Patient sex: F
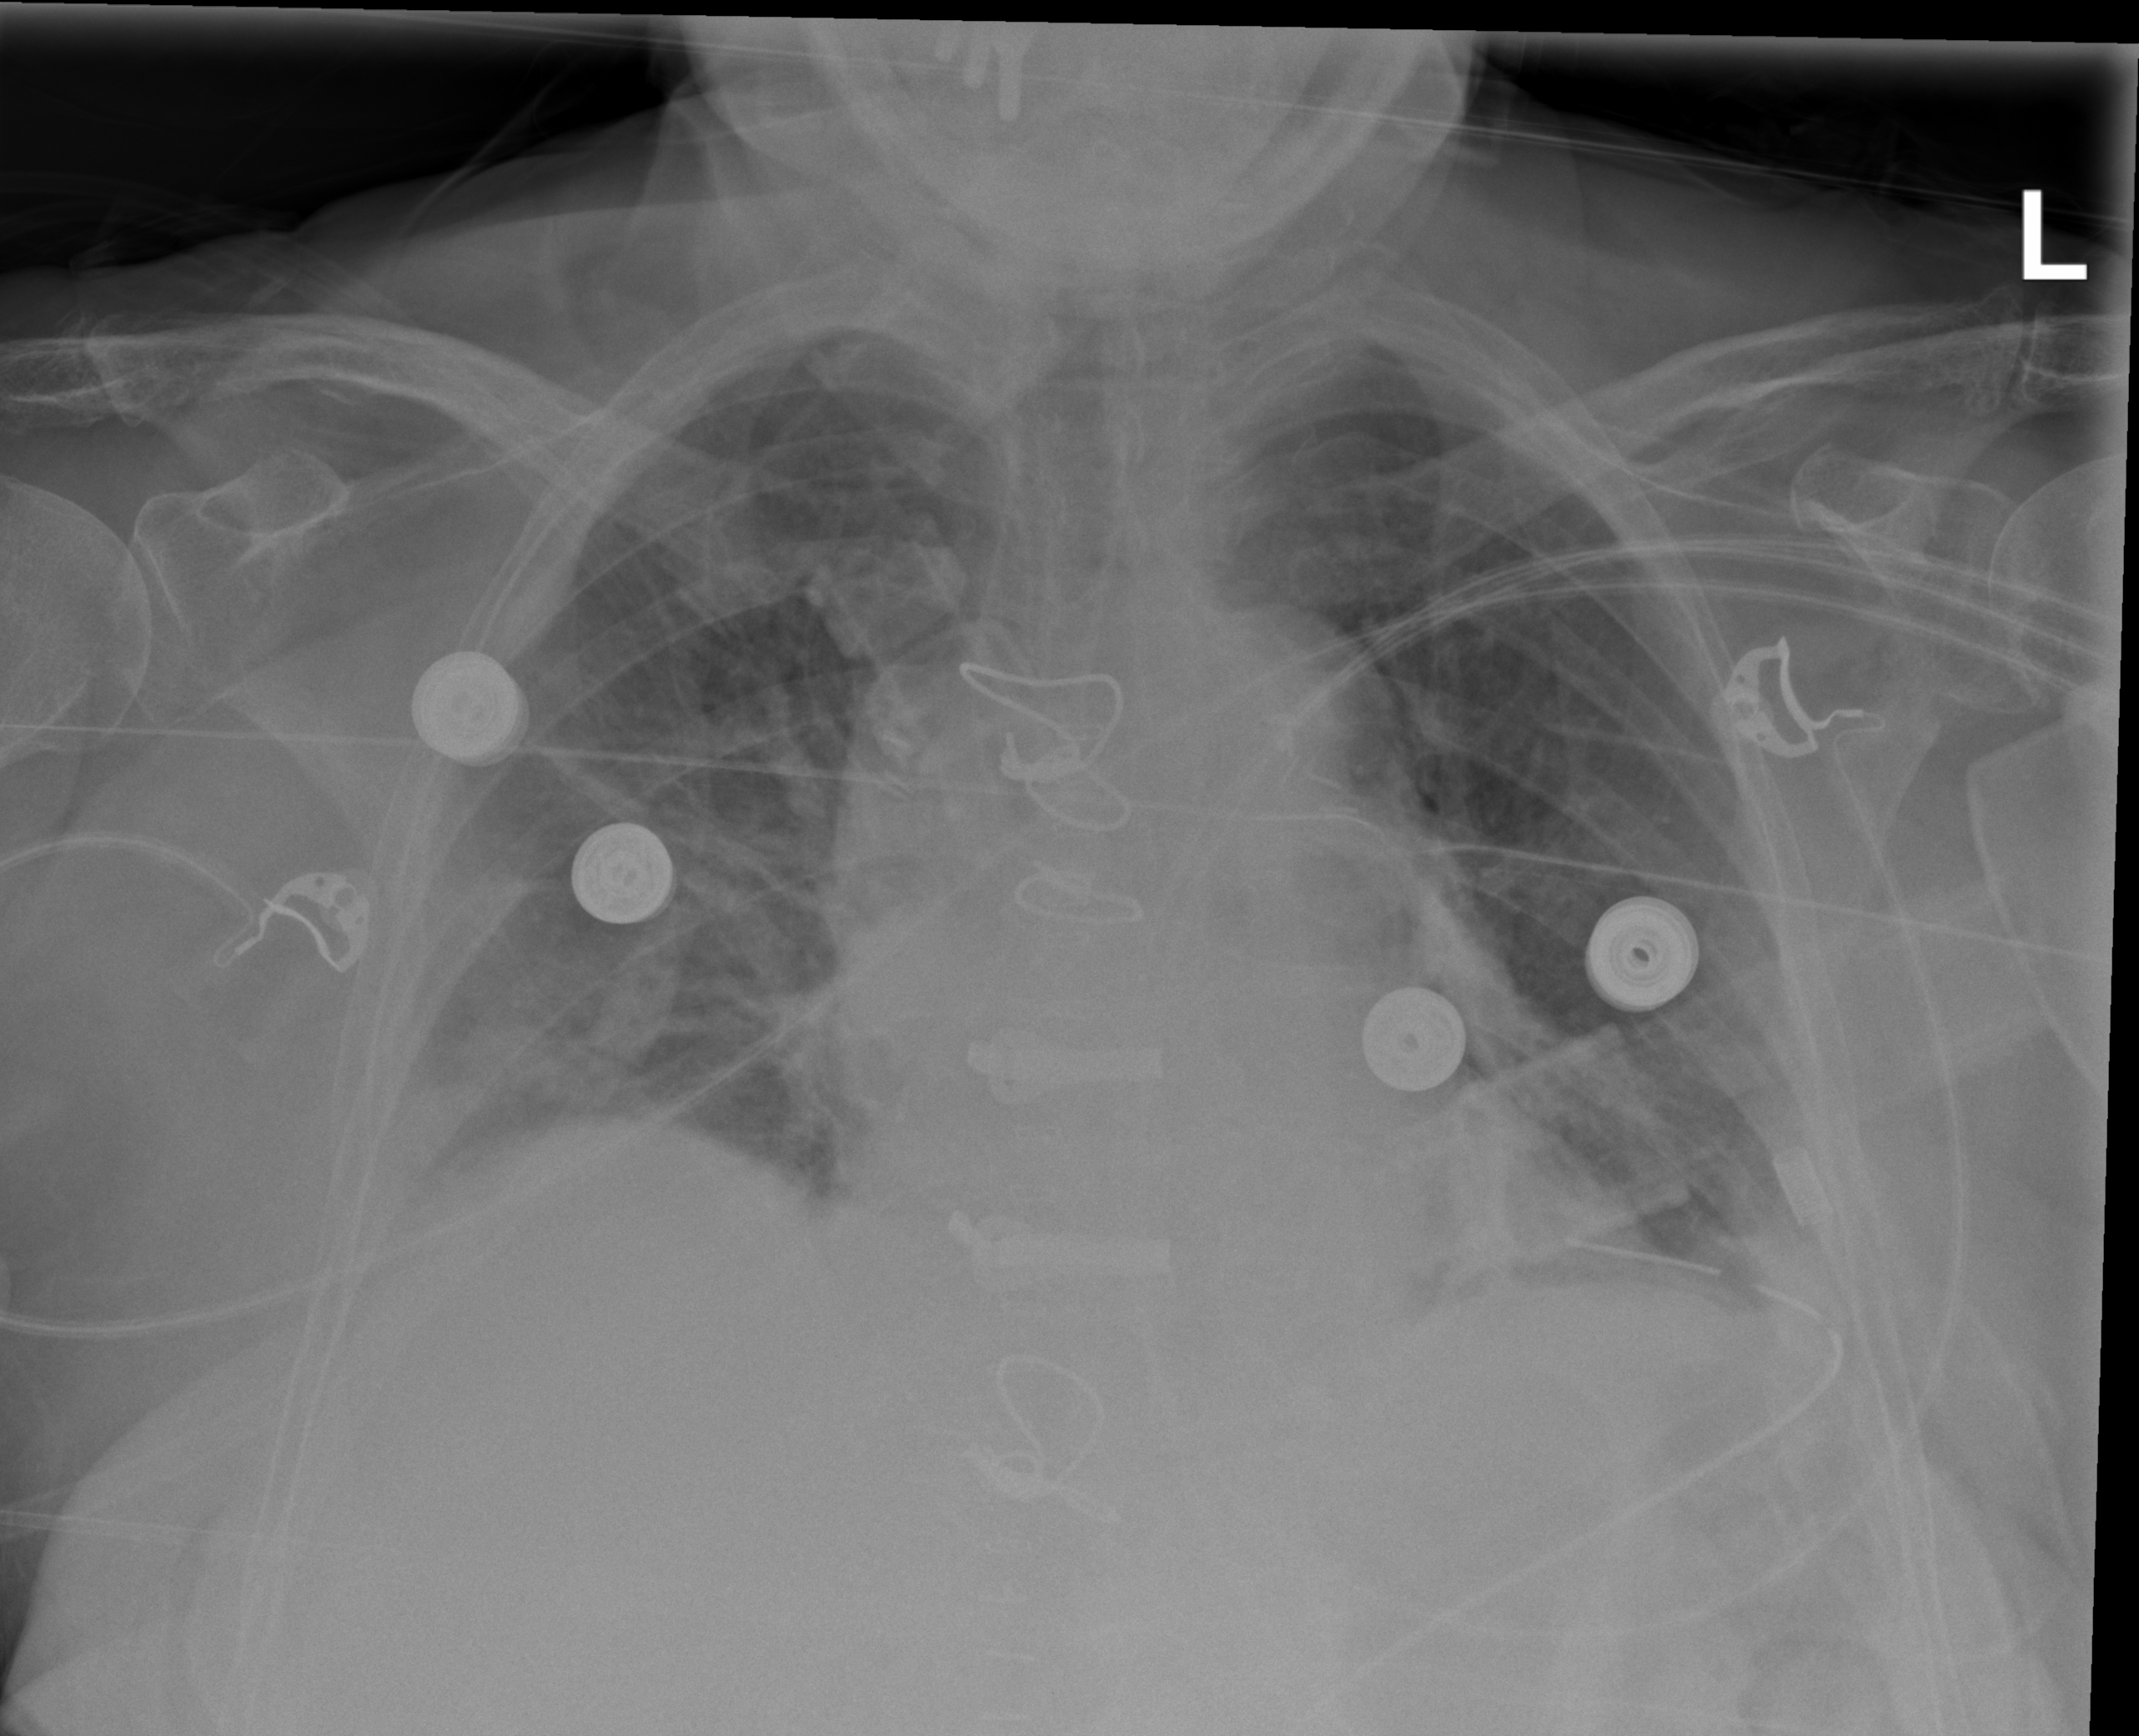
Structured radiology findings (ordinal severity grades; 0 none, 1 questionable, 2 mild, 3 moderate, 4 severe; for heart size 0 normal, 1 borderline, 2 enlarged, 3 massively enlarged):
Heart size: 0
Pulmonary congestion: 0
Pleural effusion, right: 2
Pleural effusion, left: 2
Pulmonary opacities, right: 2
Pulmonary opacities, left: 2
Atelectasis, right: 2
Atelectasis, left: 2